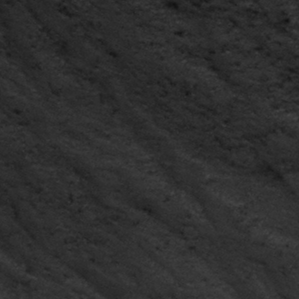
Label: frost